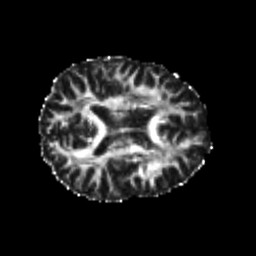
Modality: FA
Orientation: axial
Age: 20
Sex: female
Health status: healthy
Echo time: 0.074 s